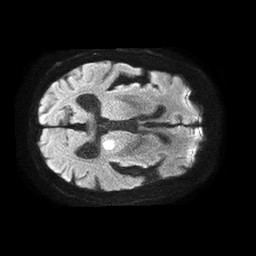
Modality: TRACE
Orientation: axial
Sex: female
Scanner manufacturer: philips
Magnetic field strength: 1.5 T
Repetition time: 4.6 s
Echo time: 0.08631 s